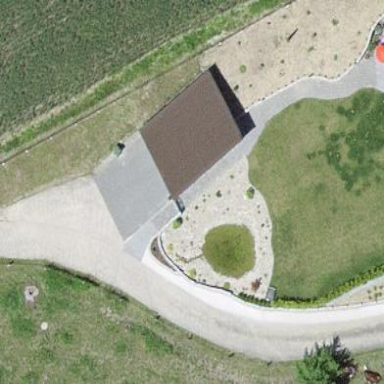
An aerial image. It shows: Garage building.